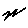
Label: zigzag